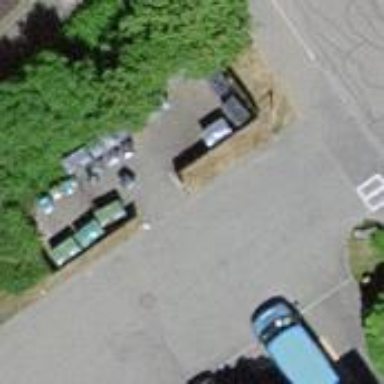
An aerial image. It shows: Recycling container at amenity designated for recycling.